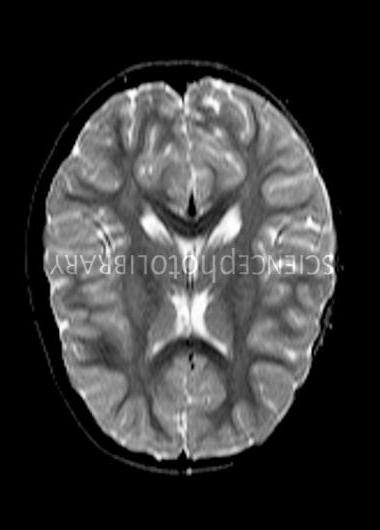
Label: notumor